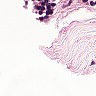
Metastatic tissue present: no